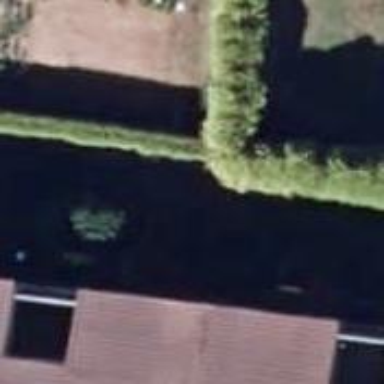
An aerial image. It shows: Fence is in the image.